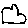
Label: cloud